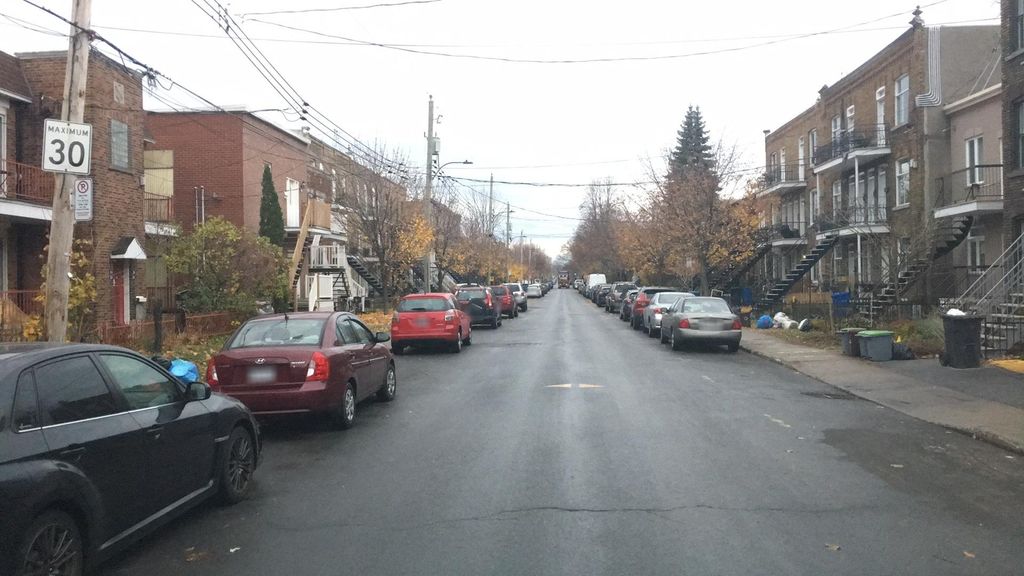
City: montreal